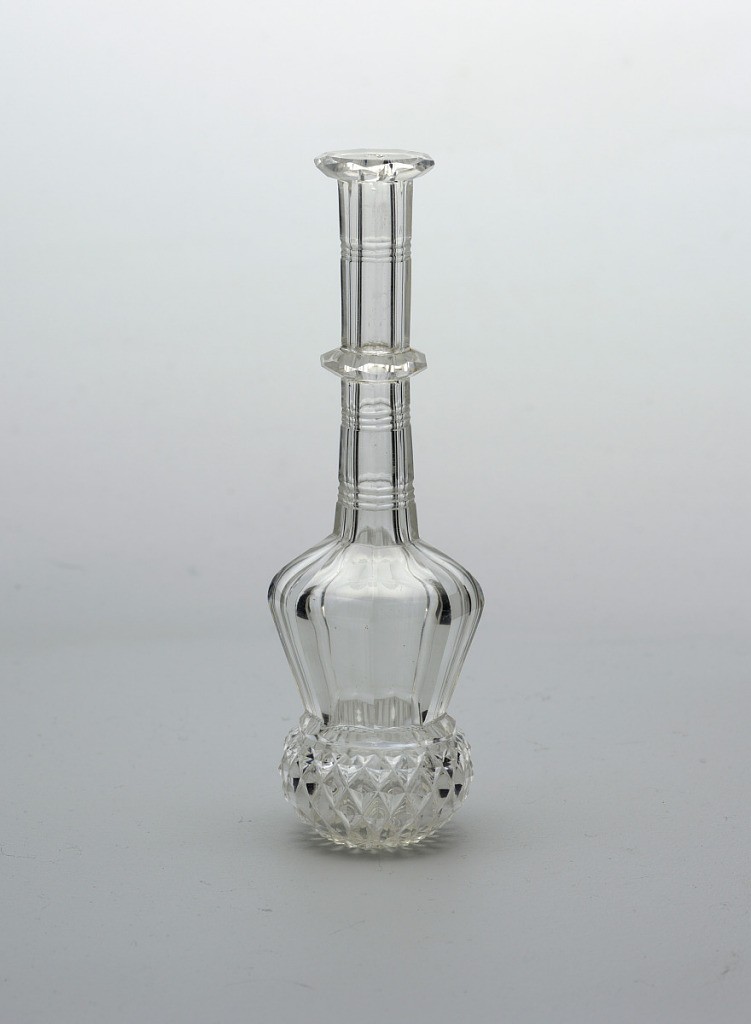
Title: Toddy lifter (syphon)
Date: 18th–19th century
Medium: Cut glass
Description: Long faceted neck, faceted knop middle and at end, 3 triple prism cut rings double bubbled base, the top one faceted the lower diamond cut; holes at both ends.